Question: I am trying to run my app specifically on Galaxy S4. But I do not have the real time device. So, I'm trying to create the emulator for Galaxy S4. I have a normal Core I3 system with 4GB RAM. It doesn't have any graphics card and all.
I am finding the ways for installing the Samsung Galaxy S4 add-ons to my sdk. But I am not getting it.
I referred these links,
<URL>
<URL>
<URL>
<URL>
However, I am unable to get any results with these.
Then I referred this alternative for Galaxy S4 i.e., installing Sony add-on for Xperia Z which has the same config as S4. And I am able to create a Xperia Z avd. I have checked "Use Host GPU" option also. But still, the screen appears to be totally black.
<URL>
So can any body tell me how to install S4 add on so that I can create an emulator for it.
RAM Allocated: 256MB
HeapSize: 64
And I have modified the screen size to 4.0 inches to adjust to my system.

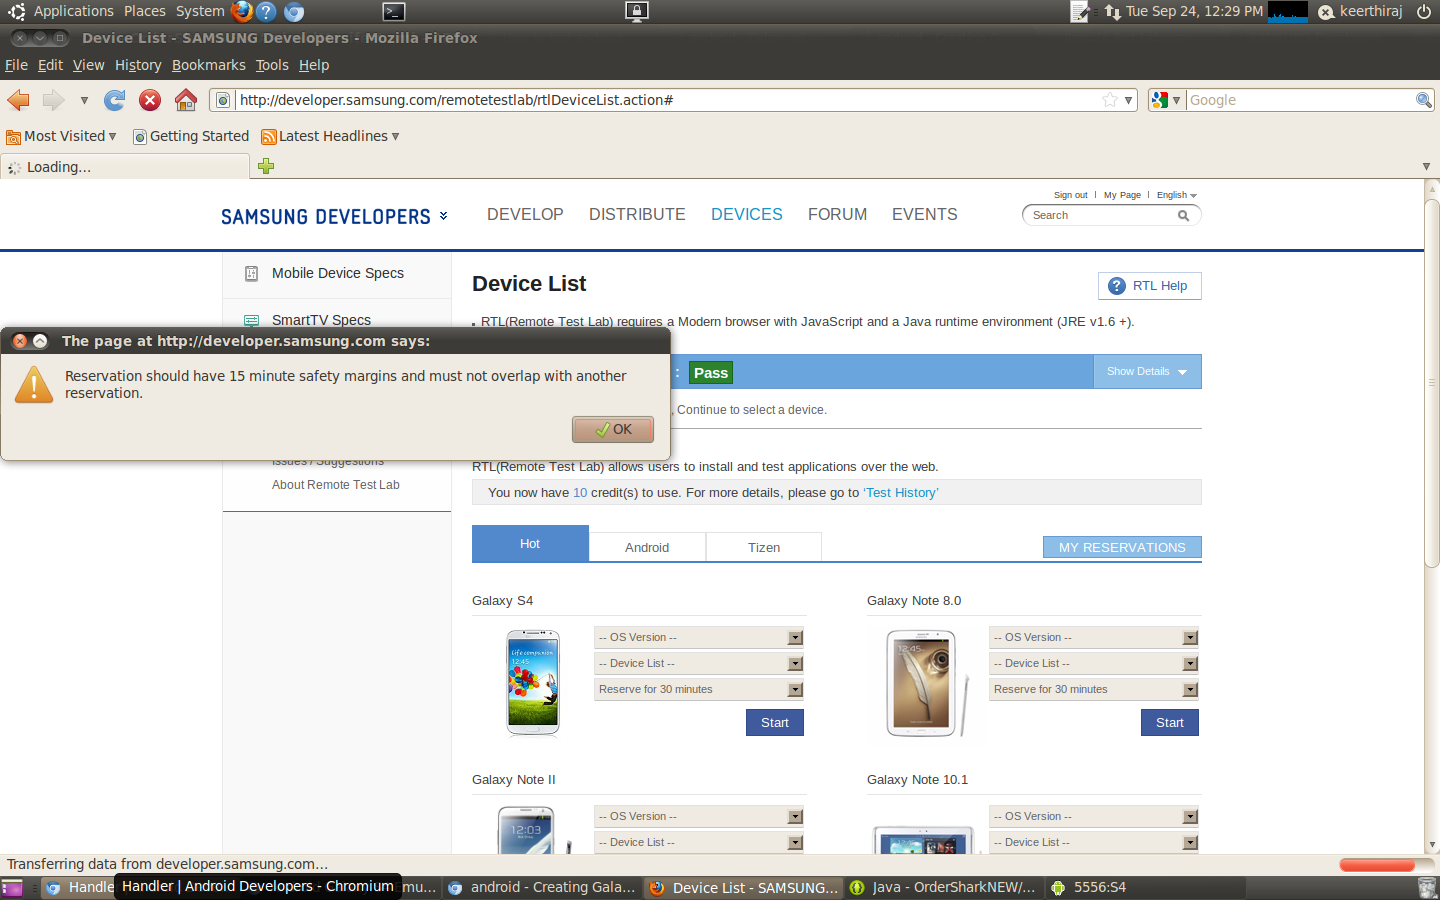
Answer: This is how I created my S4 emulator and working perfectly.
Go to "Android VirtualDevice Manager" -> Device Manager -> New Device and fill in like this:

Or follow this tutorial:
<URL>